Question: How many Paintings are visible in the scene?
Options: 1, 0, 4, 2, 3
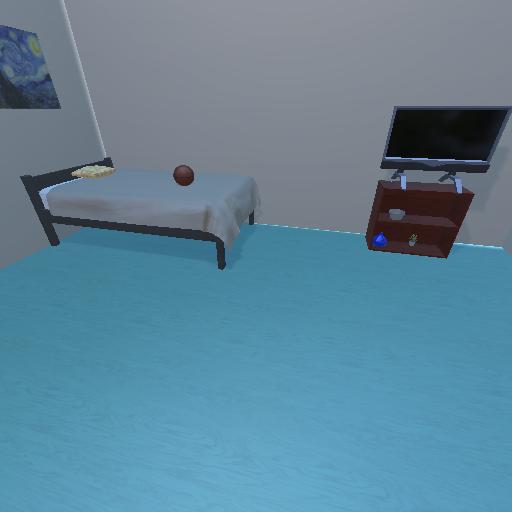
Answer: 1